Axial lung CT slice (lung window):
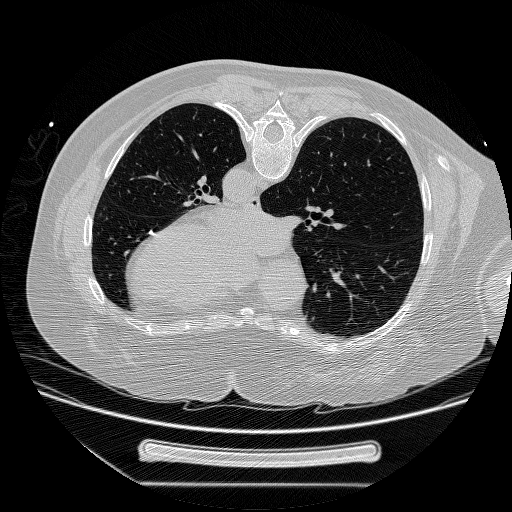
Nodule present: no